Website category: movie
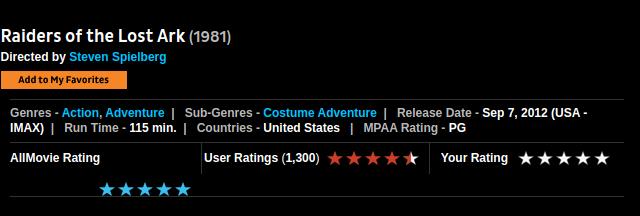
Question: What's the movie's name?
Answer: Raiders of the Lost Ark

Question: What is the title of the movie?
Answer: Raiders of the Lost Ark

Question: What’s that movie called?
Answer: Raiders of the Lost Ark

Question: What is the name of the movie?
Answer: Raiders of the Lost Ark

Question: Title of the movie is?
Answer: Raiders of the Lost Ark

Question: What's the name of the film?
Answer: Raiders of the Lost Ark

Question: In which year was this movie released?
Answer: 1981

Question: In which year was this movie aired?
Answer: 1981

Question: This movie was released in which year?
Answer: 1981

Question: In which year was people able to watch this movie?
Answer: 1981

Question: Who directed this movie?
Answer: Steven Spielberg

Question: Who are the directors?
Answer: Steven Spielberg

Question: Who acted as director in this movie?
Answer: Steven Spielberg

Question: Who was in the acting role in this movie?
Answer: Steven Spielberg

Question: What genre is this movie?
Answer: Action , Adventure

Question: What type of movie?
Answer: Action , Adventure

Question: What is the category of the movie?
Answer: Action , Adventure

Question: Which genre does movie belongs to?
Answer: Action , Adventure

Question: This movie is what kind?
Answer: Action , Adventure

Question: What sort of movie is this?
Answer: Action , Adventure

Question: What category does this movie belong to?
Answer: Action , Adventure

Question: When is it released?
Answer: Sep 7, 2012 (USA - IMAX)

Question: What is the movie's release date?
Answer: Sep 7, 2012 (USA - IMAX)

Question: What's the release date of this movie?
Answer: Sep 7, 2012 (USA - IMAX)

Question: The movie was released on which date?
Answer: Sep 7, 2012 (USA - IMAX)

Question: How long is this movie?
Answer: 115 min.

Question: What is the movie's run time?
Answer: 115 min.

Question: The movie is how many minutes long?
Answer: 115 min.

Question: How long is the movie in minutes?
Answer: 115 min.

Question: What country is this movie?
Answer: United States

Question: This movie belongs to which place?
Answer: United States

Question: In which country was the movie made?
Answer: United States

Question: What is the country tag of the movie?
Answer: United States

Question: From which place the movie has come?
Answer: United States